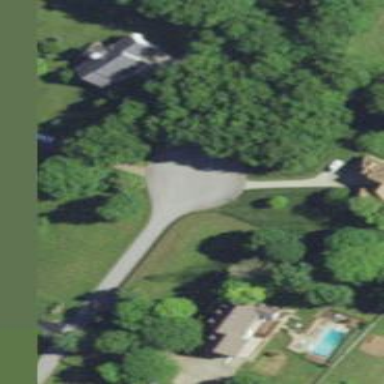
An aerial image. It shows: Driveway.